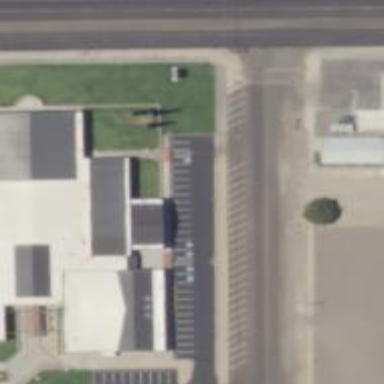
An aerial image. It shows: Post office.